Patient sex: M
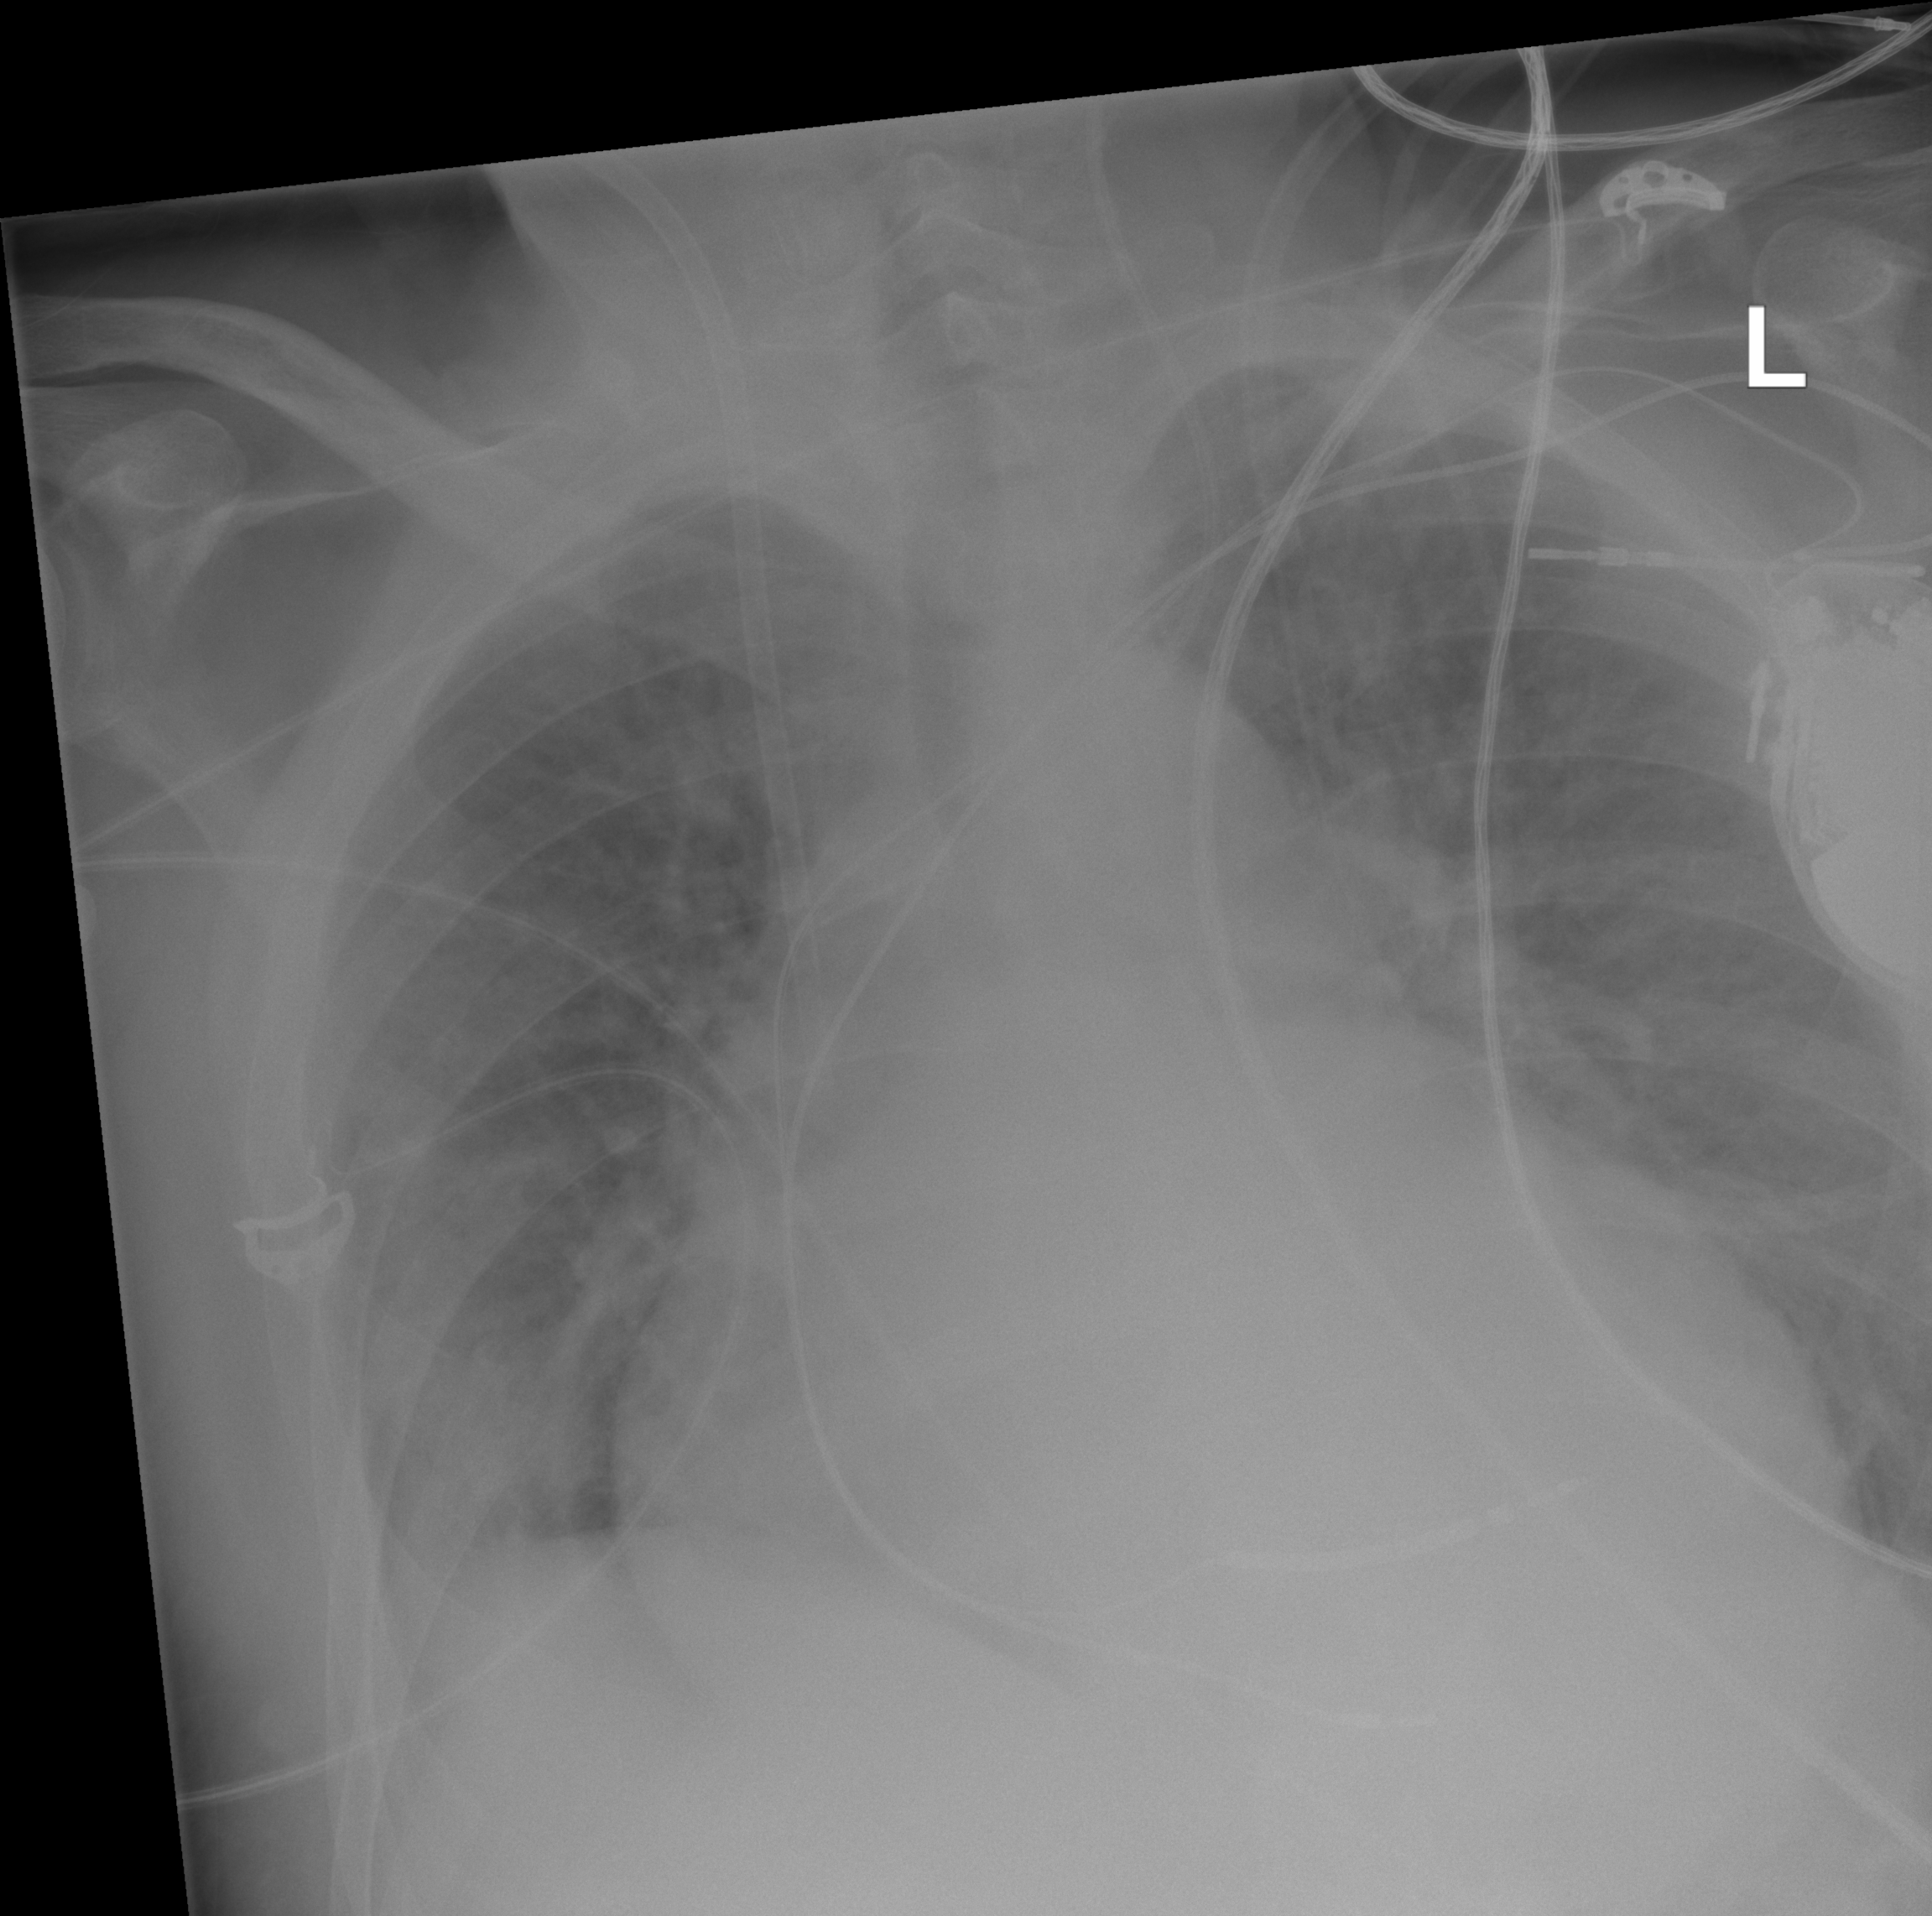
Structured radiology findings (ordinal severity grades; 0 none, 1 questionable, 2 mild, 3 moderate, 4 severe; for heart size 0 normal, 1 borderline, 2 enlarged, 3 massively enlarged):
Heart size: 3
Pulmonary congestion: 2
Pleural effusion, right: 0
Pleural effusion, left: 1
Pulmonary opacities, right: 1
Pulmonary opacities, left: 0
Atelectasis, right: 0
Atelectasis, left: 0